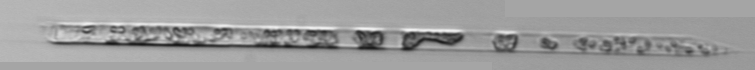
Label: Rhizosolenia